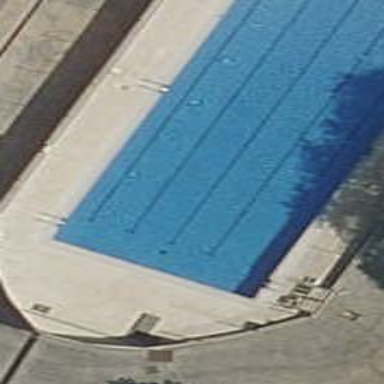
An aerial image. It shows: Swimming pool located in leisure land.